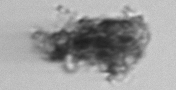
Label: detritus